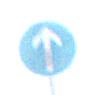
Verkehrszeichen: VorgeschriebeneFahrtrichtungGeradeaus
Umgebung: Outdoor, Nature
Tageszeit: MorningAfternoon
Wetter: Clear
Licht: Natural
Jahreszeit: NotSpecified
Kontrast: HighContrast